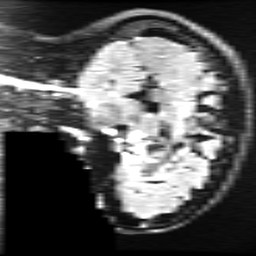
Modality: FLAIR
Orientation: sagittal
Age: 29
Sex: female
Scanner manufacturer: ge
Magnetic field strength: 3 T
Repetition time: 11 s
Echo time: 0.1497 s